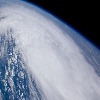
Label: cloud